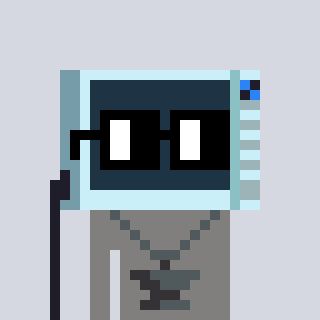
a pixel art character with square black glasses, a microwave-shaped head and a bluegrey-colored body on a cool background